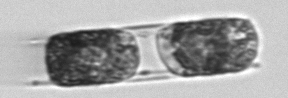
Label: Hemiaulus